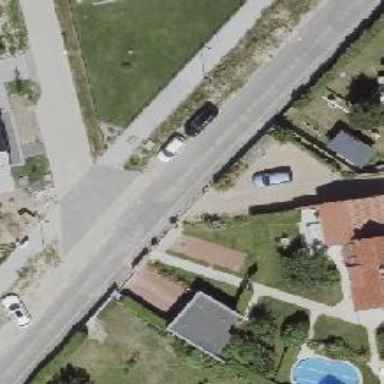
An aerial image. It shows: Smooth asphalt road in residential area.